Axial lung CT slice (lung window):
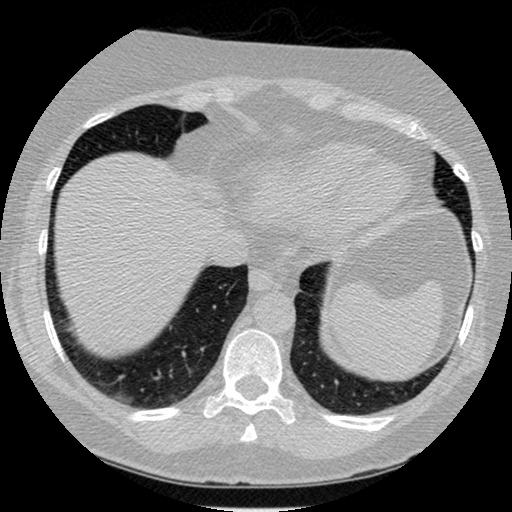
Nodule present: no